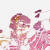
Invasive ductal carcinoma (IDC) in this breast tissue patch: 0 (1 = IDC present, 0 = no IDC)